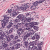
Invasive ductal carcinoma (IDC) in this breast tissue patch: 0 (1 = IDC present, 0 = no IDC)